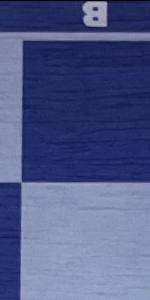
Label: Empty